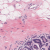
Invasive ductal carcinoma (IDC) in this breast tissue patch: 0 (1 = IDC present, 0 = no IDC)